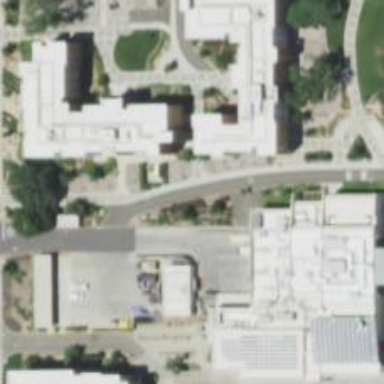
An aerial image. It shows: University building.